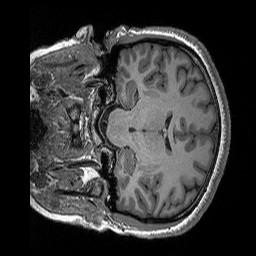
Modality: T1w
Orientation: coronal
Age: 27
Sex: female
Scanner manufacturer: siemens
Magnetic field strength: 3 T
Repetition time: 2.3 s
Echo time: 0.00298 s